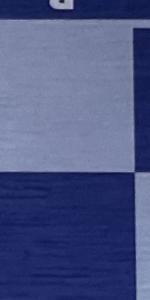
Label: Empty